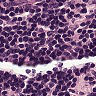
Metastatic tissue present: no